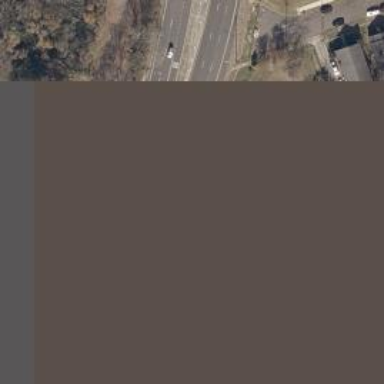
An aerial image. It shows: Asphalt road with primary link designation.